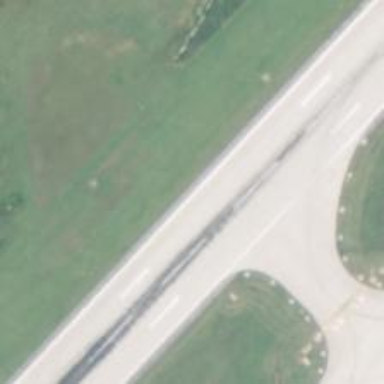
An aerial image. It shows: Image of taxiway at airport.